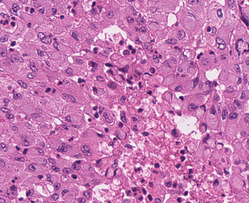
Tumor epithelial tissue: yes
Tumor-associated stroma tissue: no
Normal tissue: no